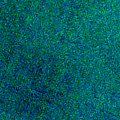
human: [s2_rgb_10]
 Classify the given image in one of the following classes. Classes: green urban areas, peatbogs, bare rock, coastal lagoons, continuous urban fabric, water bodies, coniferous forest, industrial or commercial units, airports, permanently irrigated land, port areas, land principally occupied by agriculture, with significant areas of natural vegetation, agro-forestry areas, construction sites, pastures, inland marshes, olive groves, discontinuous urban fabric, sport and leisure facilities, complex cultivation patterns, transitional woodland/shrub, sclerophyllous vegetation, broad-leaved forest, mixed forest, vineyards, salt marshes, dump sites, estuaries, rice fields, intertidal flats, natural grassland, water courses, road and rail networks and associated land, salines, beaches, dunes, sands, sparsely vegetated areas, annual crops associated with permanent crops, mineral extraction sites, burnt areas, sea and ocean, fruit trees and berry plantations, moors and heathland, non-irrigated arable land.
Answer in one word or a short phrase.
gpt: sea and ocean